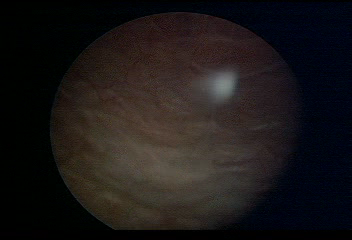
Modality: WLC
Class: Normal mucosa
Bladder cancer association: No